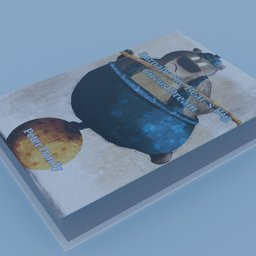
Label: tools